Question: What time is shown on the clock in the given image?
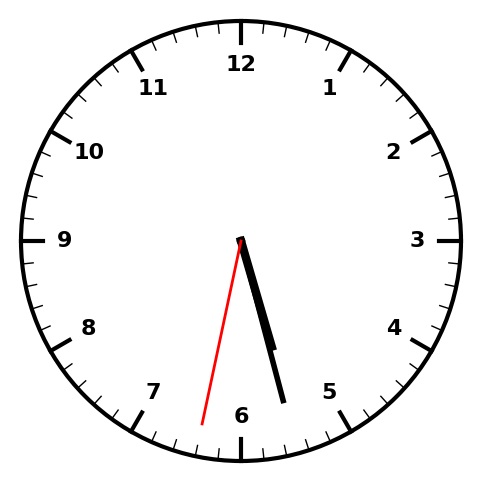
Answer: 05:27:32